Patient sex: M
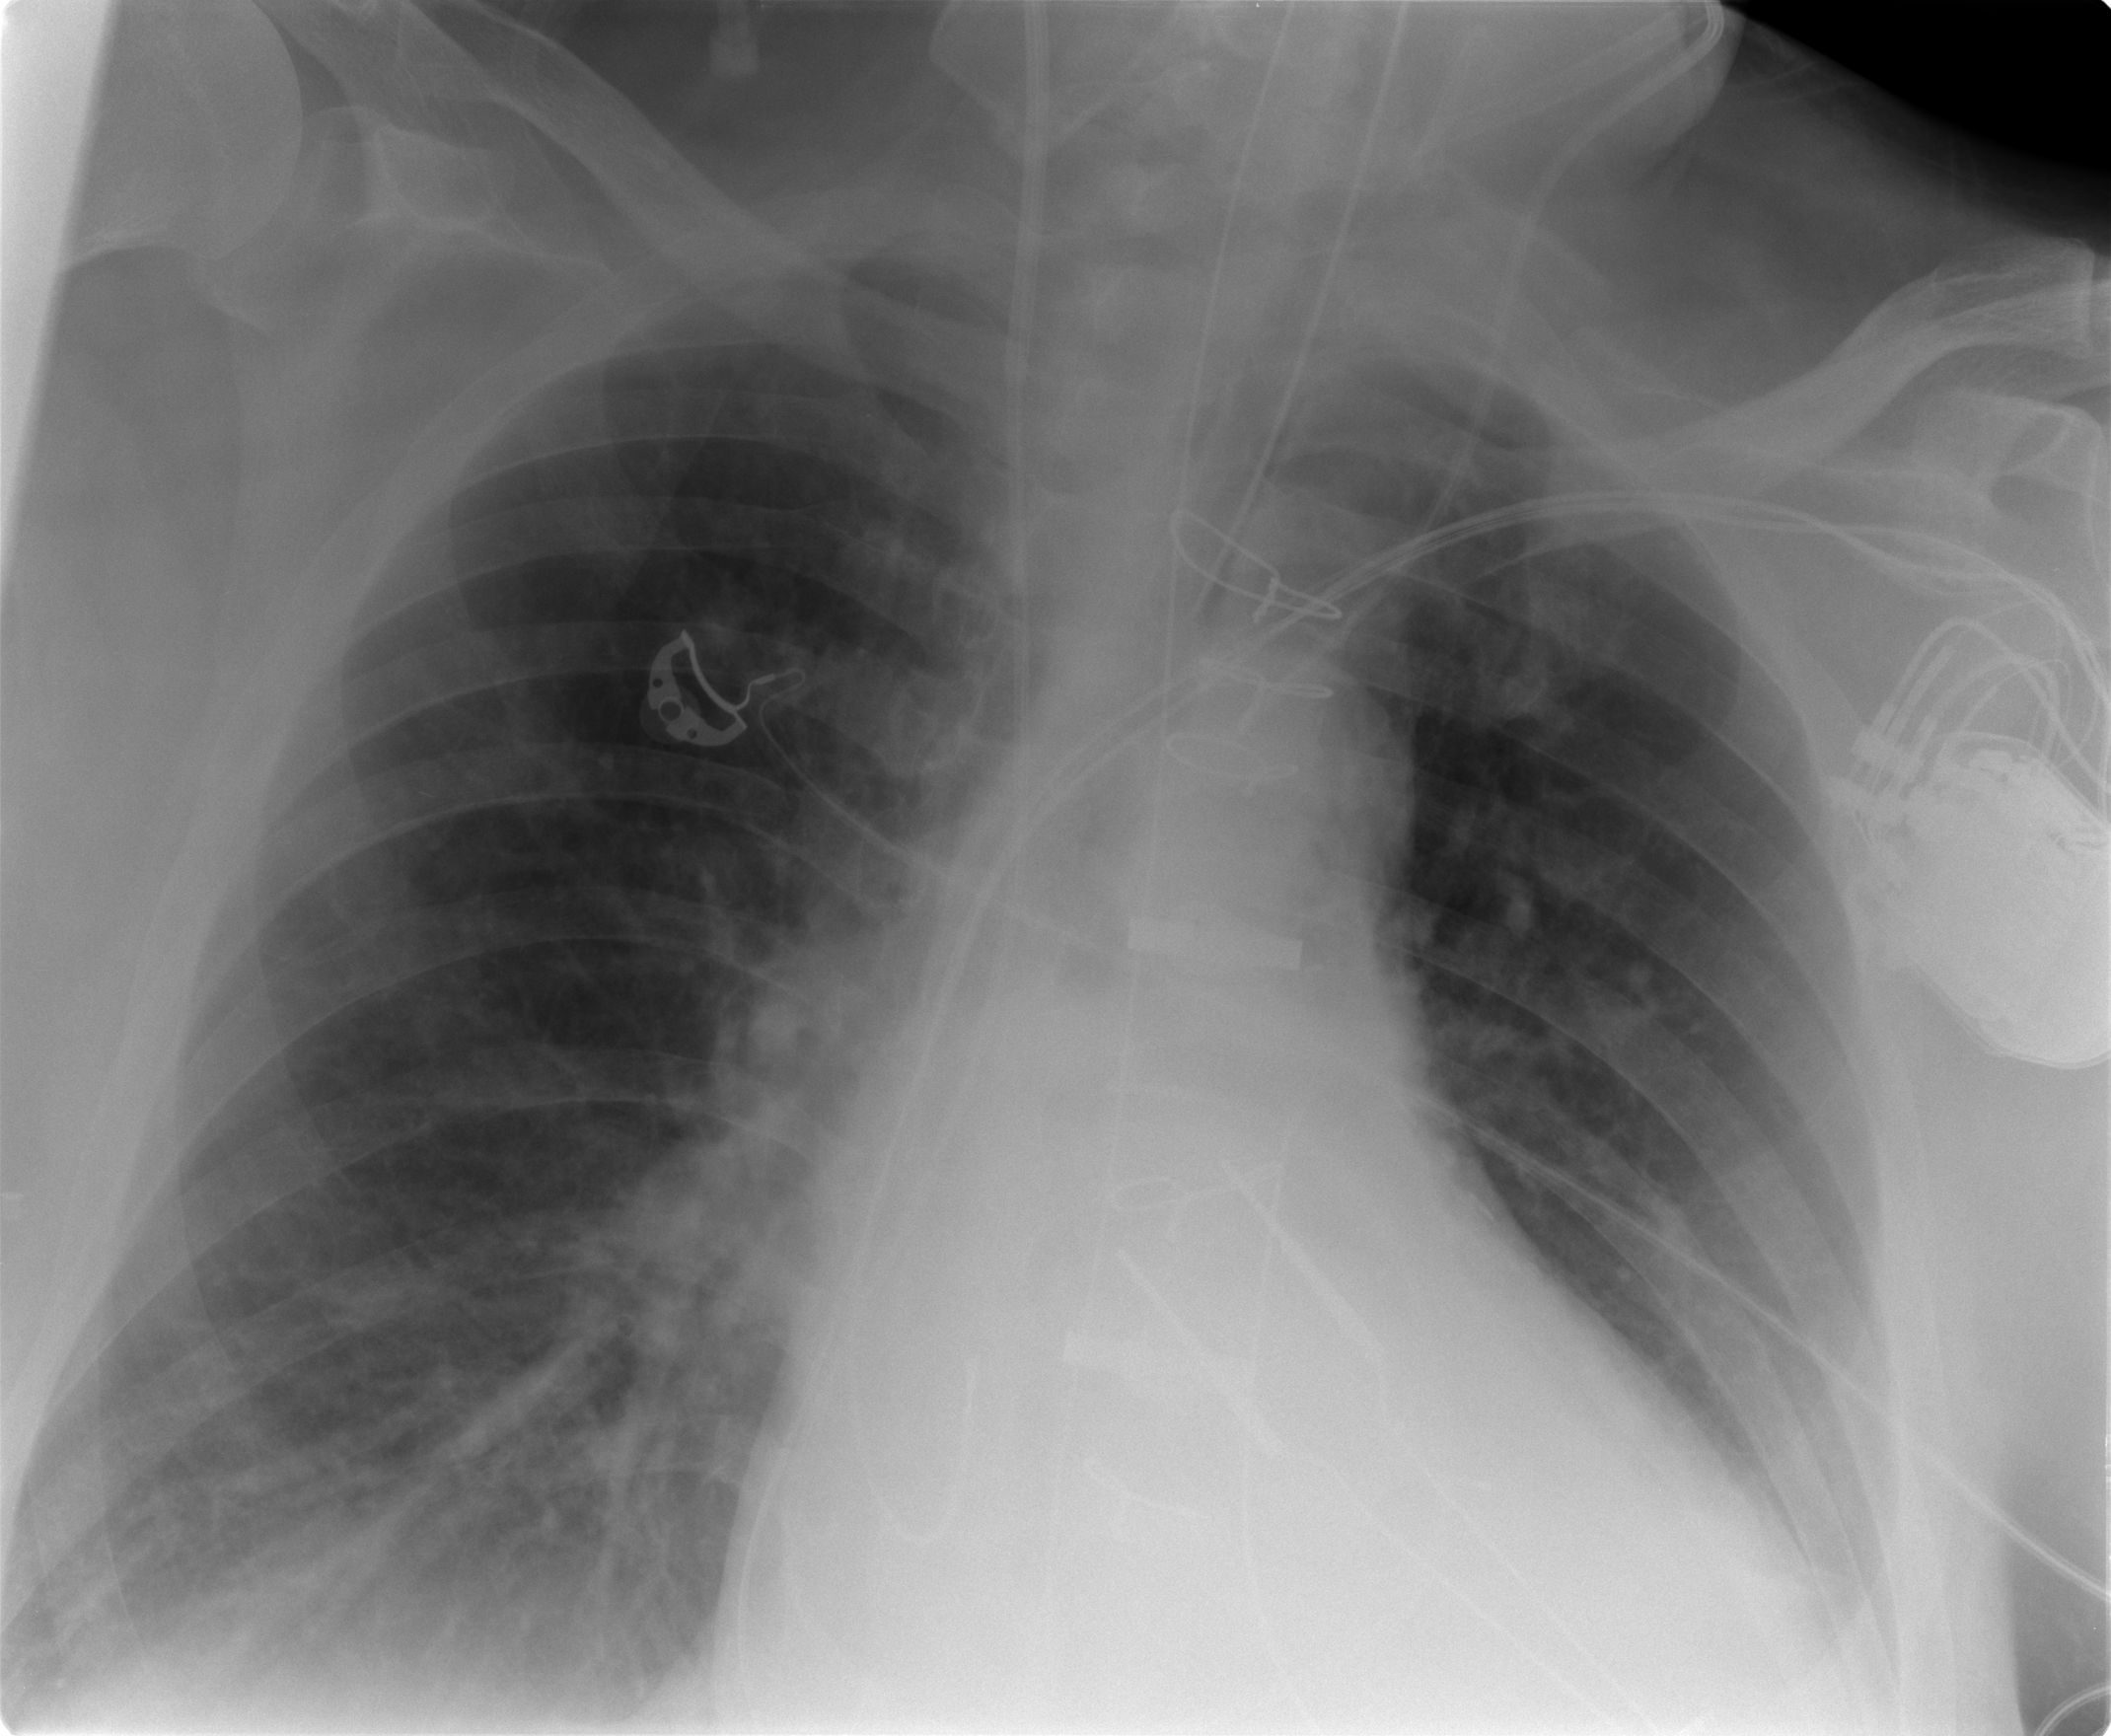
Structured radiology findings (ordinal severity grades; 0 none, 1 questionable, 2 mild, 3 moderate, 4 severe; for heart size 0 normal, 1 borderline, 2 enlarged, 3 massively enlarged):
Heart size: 2
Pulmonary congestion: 2
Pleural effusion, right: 2
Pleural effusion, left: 2
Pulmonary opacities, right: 2
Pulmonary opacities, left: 0
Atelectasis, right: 2
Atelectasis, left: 2